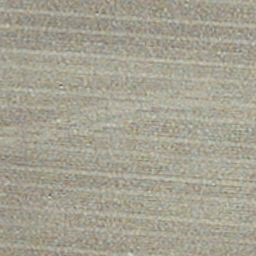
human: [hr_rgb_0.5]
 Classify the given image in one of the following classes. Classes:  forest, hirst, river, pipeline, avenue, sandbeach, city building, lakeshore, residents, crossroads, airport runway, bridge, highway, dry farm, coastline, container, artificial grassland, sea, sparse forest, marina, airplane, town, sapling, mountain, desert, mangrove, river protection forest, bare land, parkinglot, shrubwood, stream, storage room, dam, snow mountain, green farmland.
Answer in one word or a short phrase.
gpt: dry farm